Interaction volume radius: 10 \u00c5
Interaction volume height: 15 \u00c5
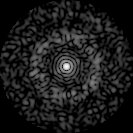
Disorder parameter: 0.8284